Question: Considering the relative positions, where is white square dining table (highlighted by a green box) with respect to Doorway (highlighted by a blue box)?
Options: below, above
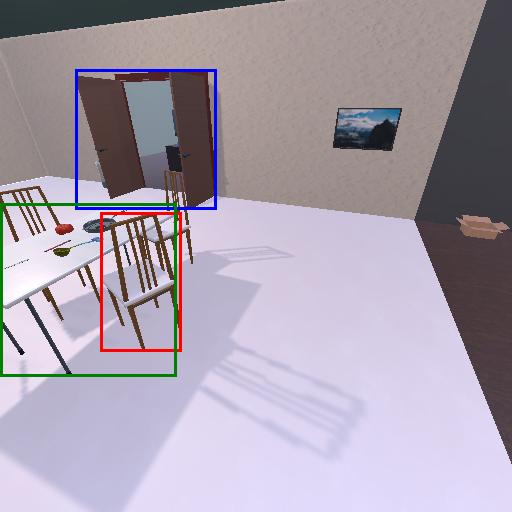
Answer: below